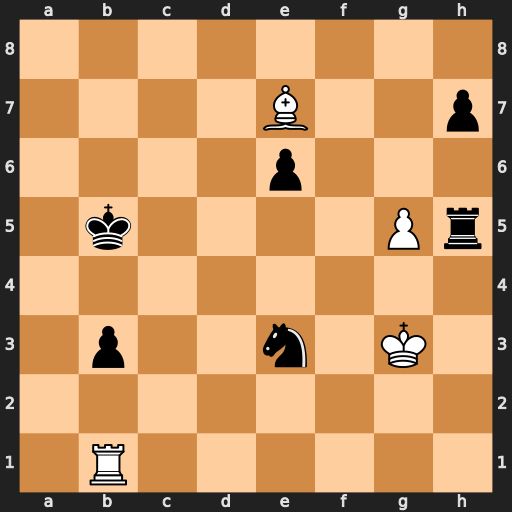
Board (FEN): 8/4B2p/4p3/1k4Pr/8/1p2n1K1/8/1R6
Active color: w
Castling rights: -
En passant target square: -
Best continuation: Rxb3+ Kc6 Rxe3